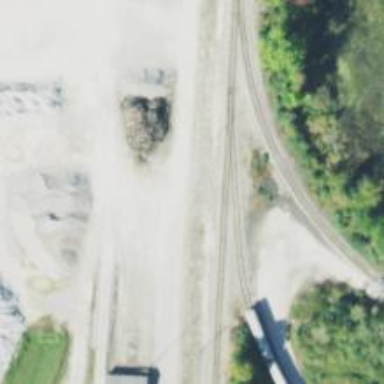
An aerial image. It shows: Railway spur service.